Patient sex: F
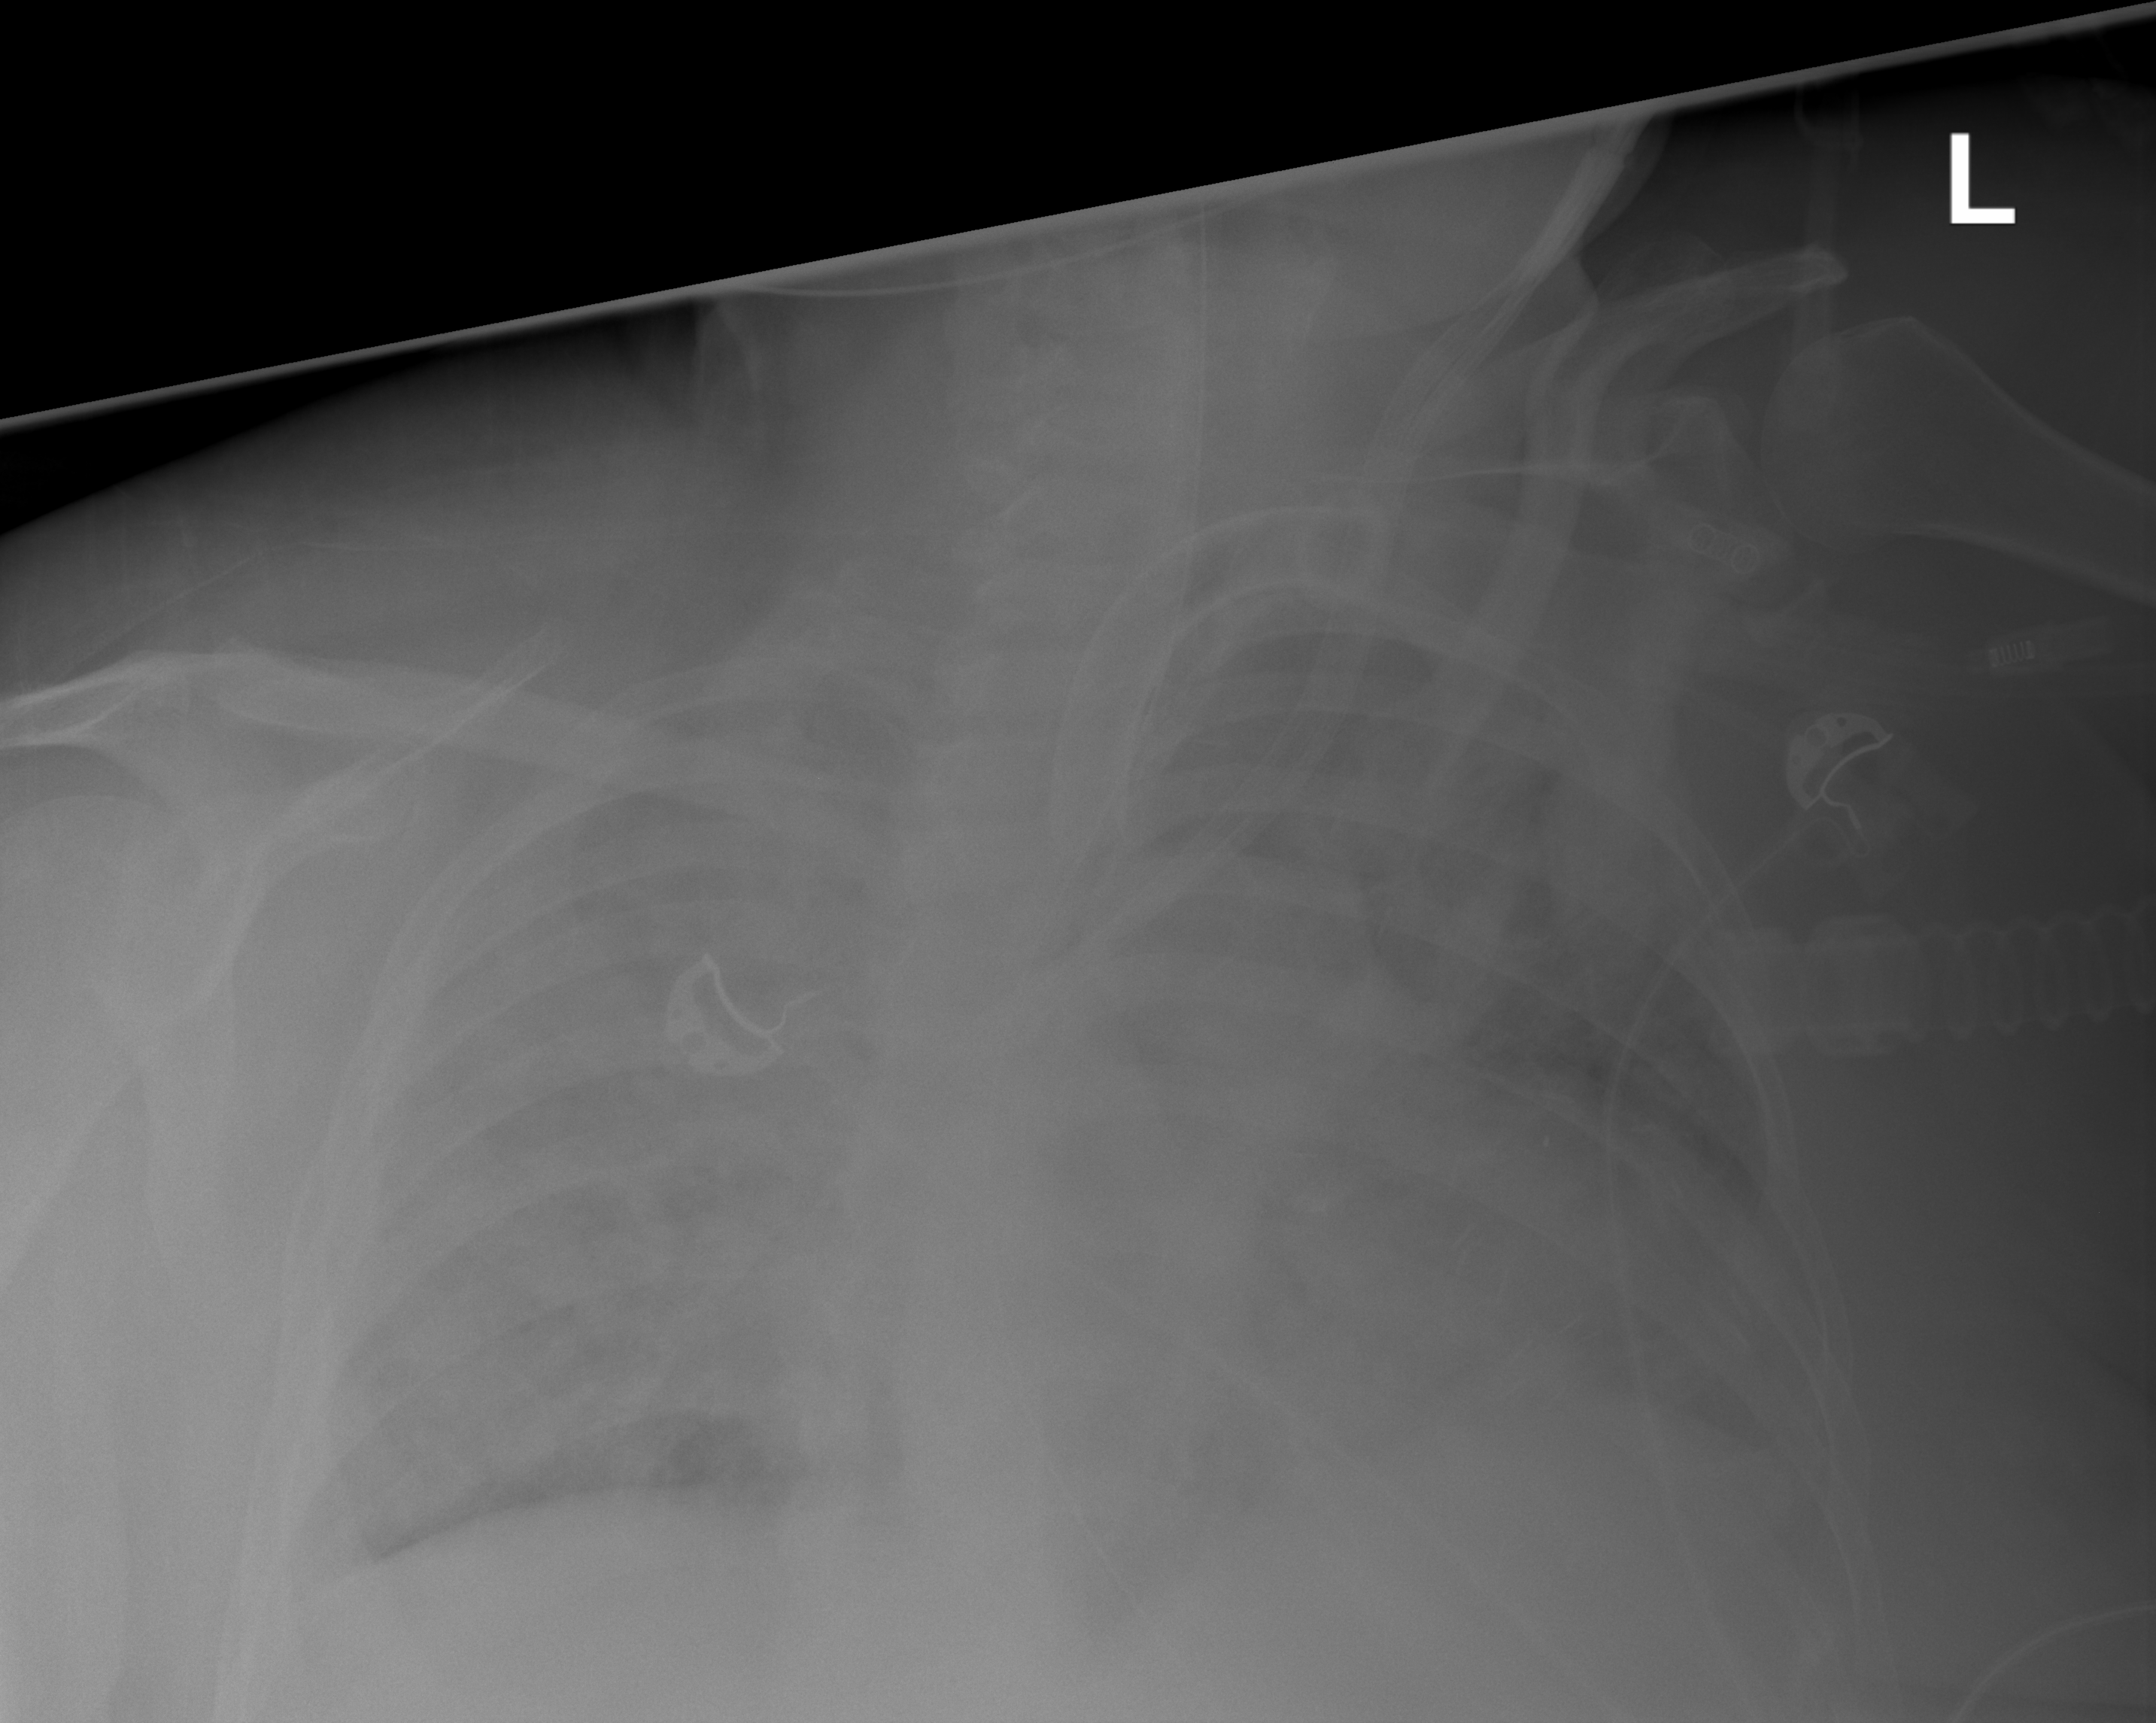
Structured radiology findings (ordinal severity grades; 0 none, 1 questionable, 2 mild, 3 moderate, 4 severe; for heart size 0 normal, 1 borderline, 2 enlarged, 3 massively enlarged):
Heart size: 2
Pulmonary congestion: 3
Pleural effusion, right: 1
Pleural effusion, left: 0
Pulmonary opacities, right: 3
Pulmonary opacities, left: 2
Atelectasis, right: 0
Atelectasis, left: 0